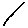
Label: line